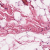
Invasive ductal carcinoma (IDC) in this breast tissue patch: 0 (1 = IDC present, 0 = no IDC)